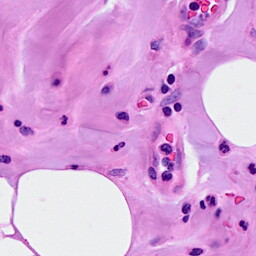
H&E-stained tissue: Breast